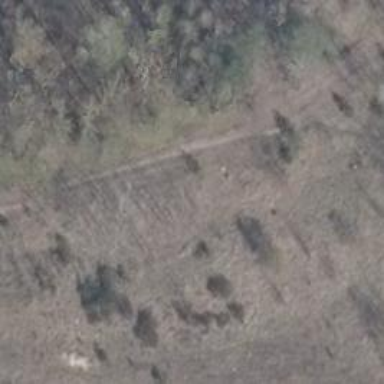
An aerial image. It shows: Abandoned railway.